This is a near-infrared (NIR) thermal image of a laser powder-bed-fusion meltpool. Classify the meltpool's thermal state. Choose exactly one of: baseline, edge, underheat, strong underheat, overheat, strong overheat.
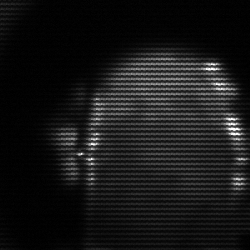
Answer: baseline